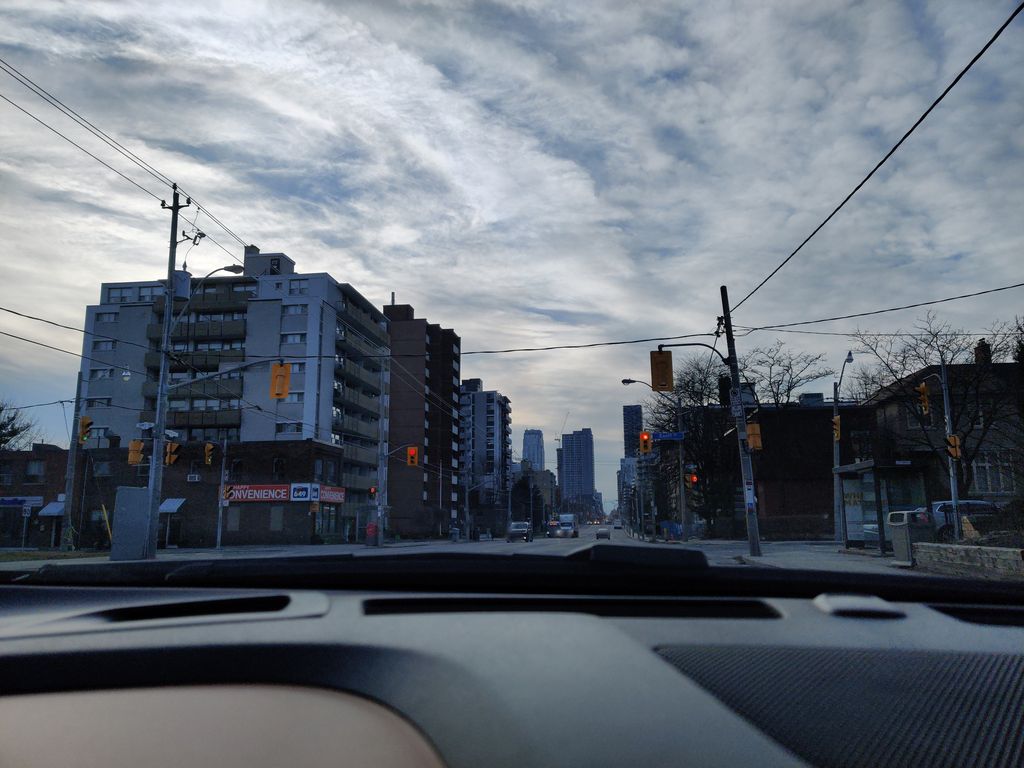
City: toronto